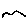
Label: bird